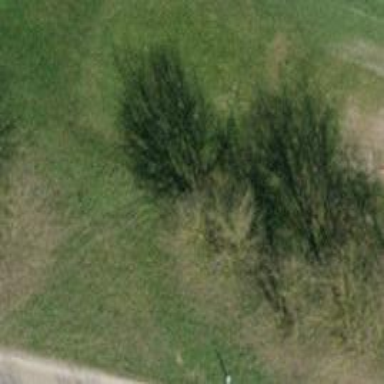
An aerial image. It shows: Grassy area designated as golf tee.